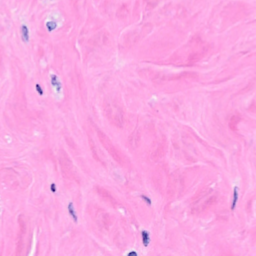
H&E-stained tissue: Breast